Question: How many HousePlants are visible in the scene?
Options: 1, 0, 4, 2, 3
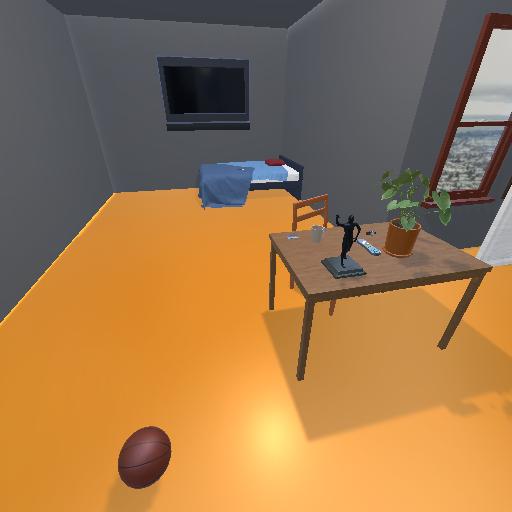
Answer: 1